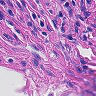
Metastatic tissue present: yes